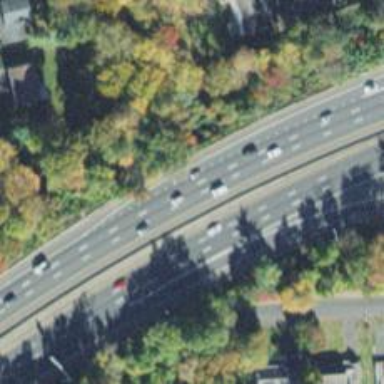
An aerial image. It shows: Asphalt motorway link.